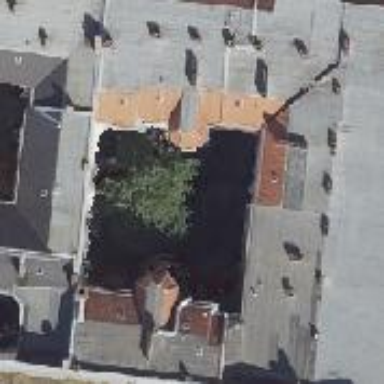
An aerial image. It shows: Building consisting of apartments with double saltbox roof shape.